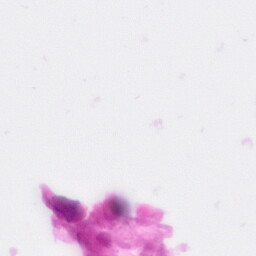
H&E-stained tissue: Pancreatic